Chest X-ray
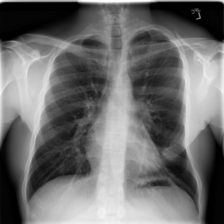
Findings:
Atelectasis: negative
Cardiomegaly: negative
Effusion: negative
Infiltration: negative
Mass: negative
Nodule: negative
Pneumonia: negative
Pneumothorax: negative
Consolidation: negative
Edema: negative
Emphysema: negative
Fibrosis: negative
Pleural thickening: negative
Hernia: negative